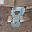
Label: 8